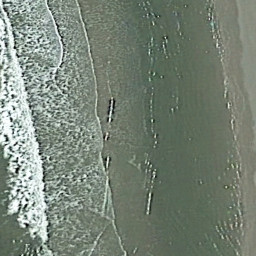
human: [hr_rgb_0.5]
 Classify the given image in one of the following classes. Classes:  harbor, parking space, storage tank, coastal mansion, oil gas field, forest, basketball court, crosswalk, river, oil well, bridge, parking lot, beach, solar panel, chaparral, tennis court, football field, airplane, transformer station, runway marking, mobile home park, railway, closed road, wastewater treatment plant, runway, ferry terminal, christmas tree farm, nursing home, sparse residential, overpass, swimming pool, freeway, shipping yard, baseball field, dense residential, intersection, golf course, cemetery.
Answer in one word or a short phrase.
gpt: beach